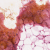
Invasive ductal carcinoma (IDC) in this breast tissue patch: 0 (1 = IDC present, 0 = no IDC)